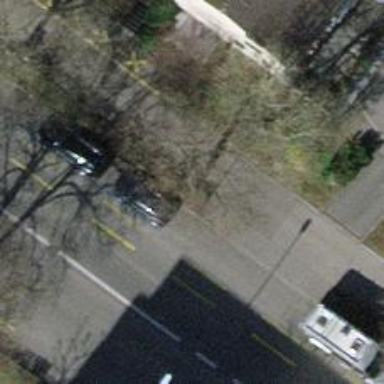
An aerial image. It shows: Avenue lined with trees.